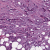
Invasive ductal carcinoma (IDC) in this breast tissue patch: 1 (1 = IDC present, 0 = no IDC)